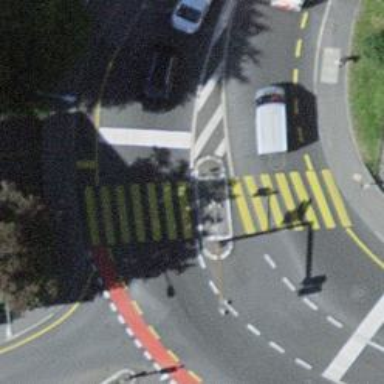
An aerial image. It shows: Footway made of asphalt leading to traffic island.